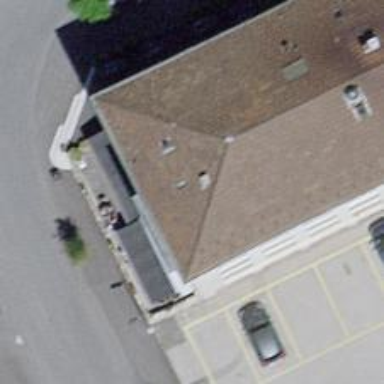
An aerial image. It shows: Restaurant.